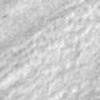
Label: no_change